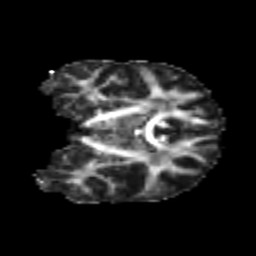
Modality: FA
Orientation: coronal
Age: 29
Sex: male
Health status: healthy